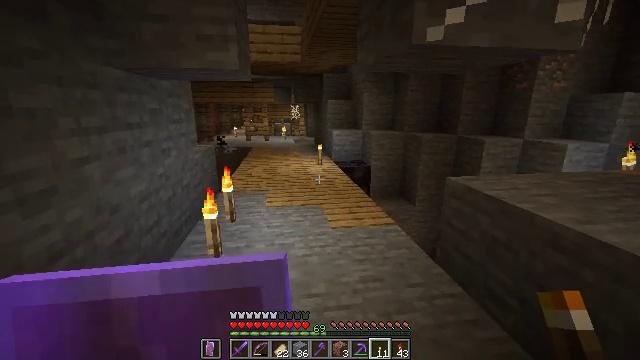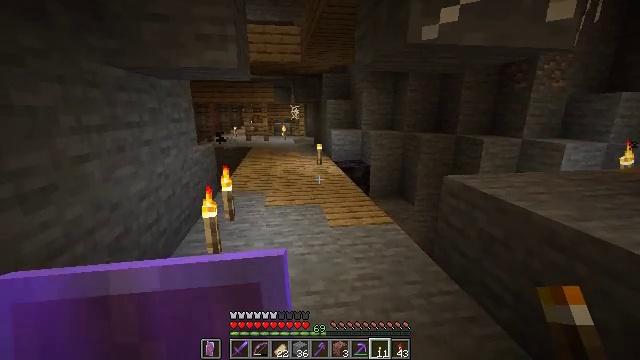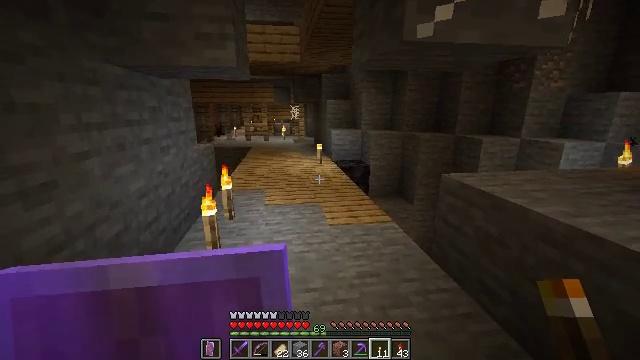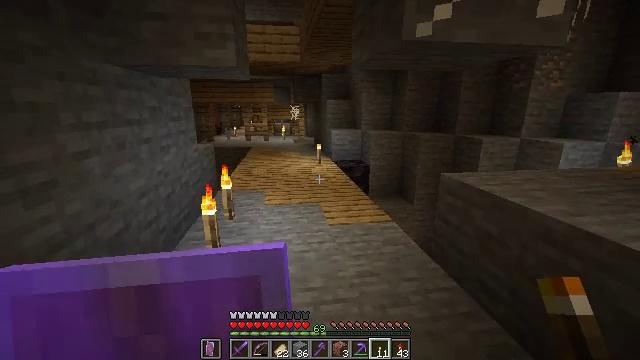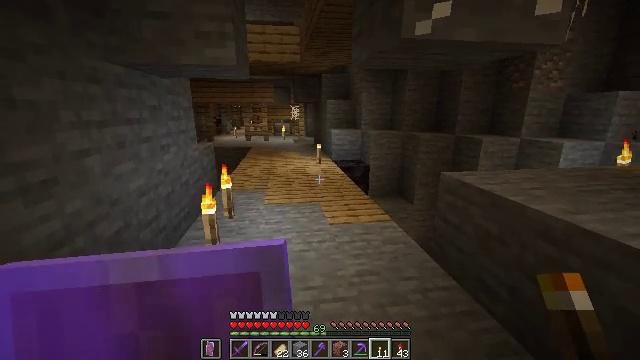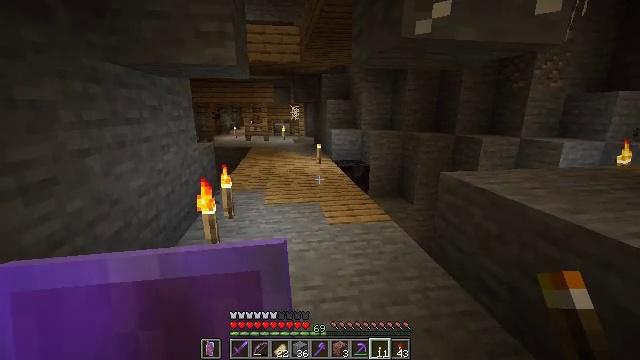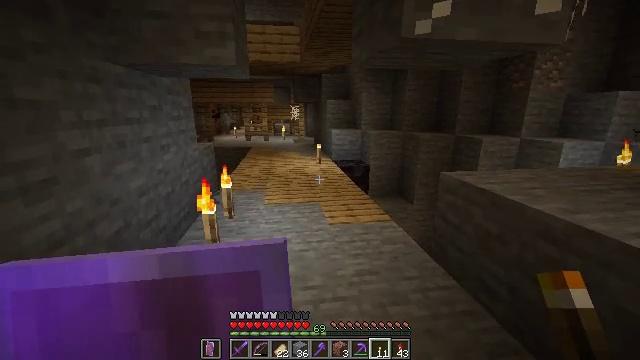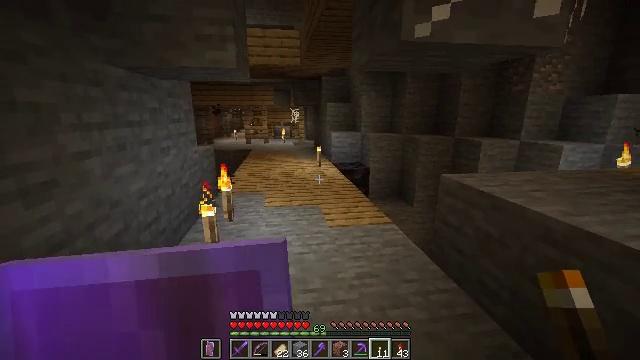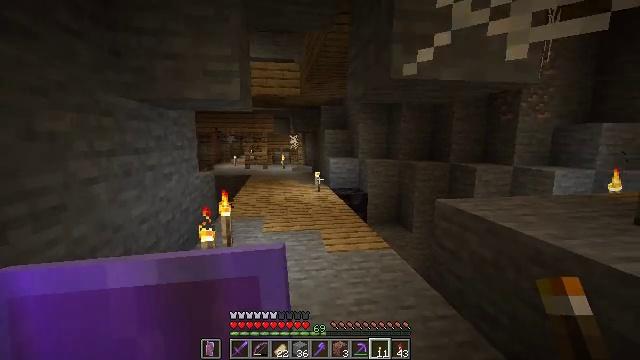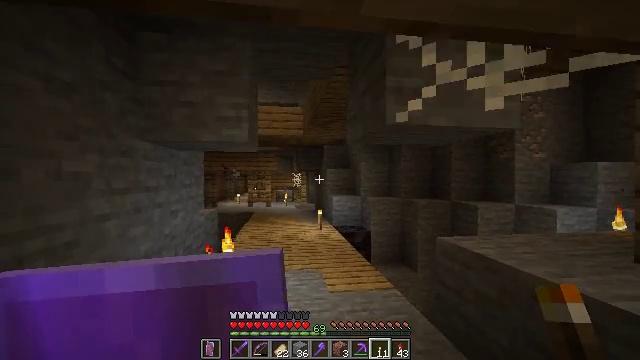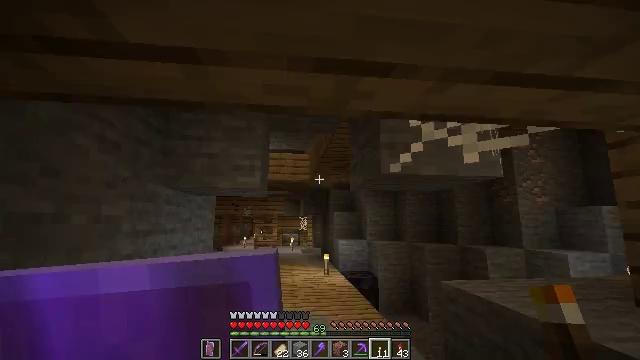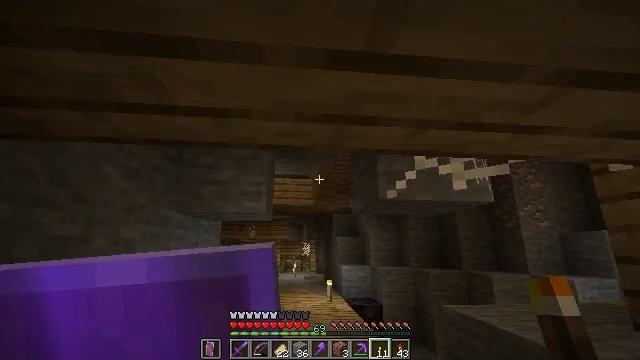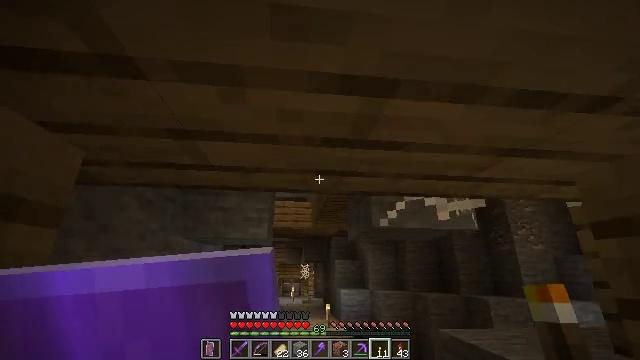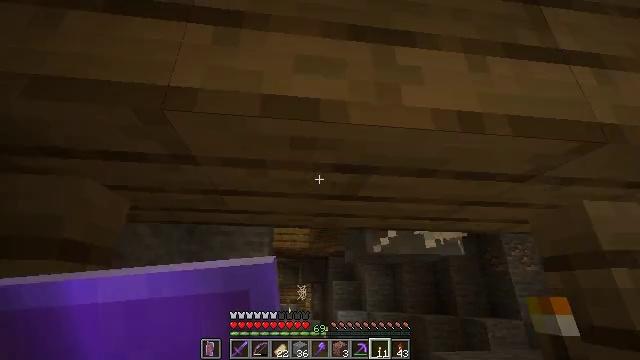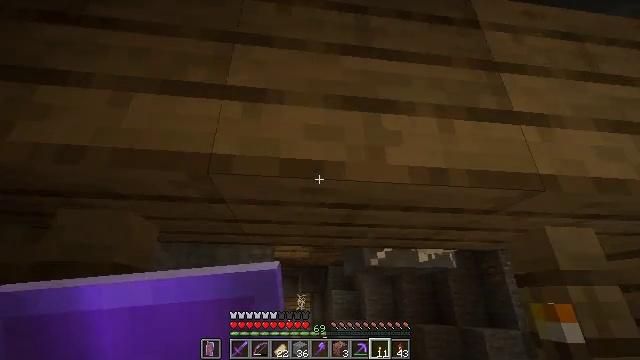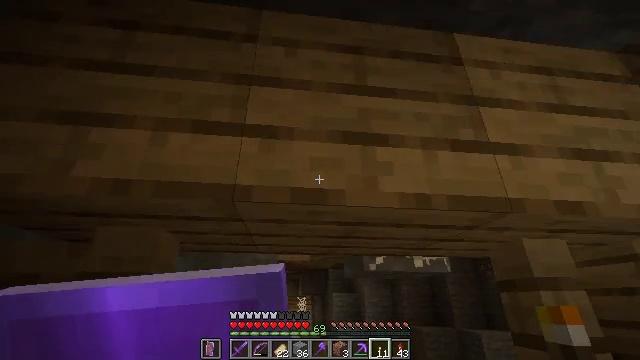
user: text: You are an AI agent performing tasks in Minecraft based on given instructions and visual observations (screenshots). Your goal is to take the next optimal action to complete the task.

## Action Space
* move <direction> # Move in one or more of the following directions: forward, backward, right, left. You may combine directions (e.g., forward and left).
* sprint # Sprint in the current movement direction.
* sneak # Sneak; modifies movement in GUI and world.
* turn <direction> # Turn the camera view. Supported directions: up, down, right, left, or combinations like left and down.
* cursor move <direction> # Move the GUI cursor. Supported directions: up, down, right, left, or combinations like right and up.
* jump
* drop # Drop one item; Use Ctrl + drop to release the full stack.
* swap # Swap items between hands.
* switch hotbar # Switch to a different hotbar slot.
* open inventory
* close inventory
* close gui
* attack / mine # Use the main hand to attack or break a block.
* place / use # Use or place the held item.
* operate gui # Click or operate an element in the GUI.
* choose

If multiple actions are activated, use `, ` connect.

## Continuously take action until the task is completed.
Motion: motion action
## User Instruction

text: Gather materials such as cobblestone.
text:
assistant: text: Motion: no_op
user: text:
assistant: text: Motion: no_op
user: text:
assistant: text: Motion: no_op
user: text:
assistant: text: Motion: no_op
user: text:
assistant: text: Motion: no_op
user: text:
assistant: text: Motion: no_op
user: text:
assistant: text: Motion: no_op
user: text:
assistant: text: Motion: move back, turn up
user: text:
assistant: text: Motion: move back, turn up
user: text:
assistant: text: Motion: move back, turn left and up
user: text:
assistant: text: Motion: move back, turn up
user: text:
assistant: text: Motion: move back, turn up
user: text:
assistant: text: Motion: move back, turn up
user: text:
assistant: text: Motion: move back, turn up
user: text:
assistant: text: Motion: move back
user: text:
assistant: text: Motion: no_op
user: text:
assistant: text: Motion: no_op
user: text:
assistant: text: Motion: no_op
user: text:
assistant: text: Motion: no_op
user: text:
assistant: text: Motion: no_op
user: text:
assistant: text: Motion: no_op
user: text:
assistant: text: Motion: no_op
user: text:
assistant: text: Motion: no_op
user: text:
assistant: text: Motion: turn right and up
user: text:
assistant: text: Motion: turn right and up
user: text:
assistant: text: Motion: turn right and up
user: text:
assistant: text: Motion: turn right and up
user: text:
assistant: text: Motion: turn right
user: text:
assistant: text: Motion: turn right
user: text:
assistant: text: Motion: turn right and down